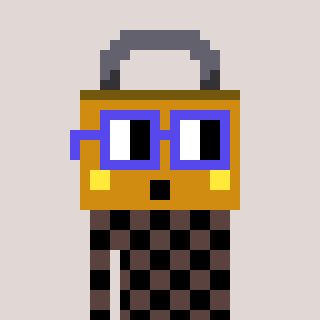
a pixel art character with square blue glasses, a lock-shaped head and a darkbrown-colored body on a warm background